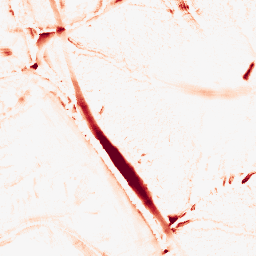
Category: morphological
Decomposition family: tophat
Decomposition parameters: size: 10
mode: white
Upsampling method: sinc_hamming
Upsampling parameters: scale: 4
kernel_size: 16
Upsampling scale: 4